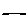
Label: line